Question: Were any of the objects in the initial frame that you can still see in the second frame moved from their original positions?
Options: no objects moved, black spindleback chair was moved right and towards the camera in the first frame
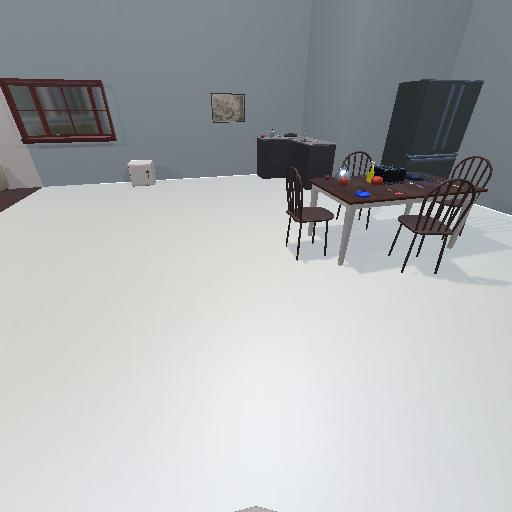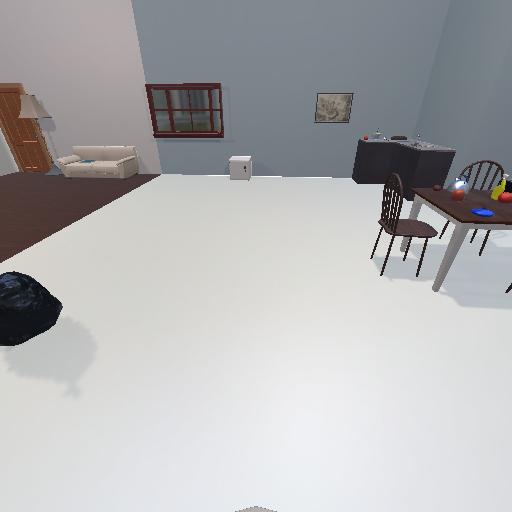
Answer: no objects moved